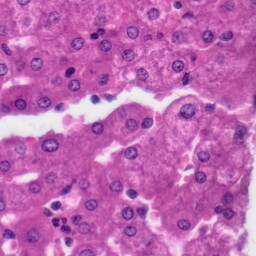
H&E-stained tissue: Liver